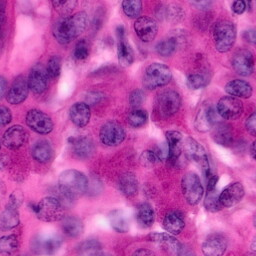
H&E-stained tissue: Pancreatic